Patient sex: M
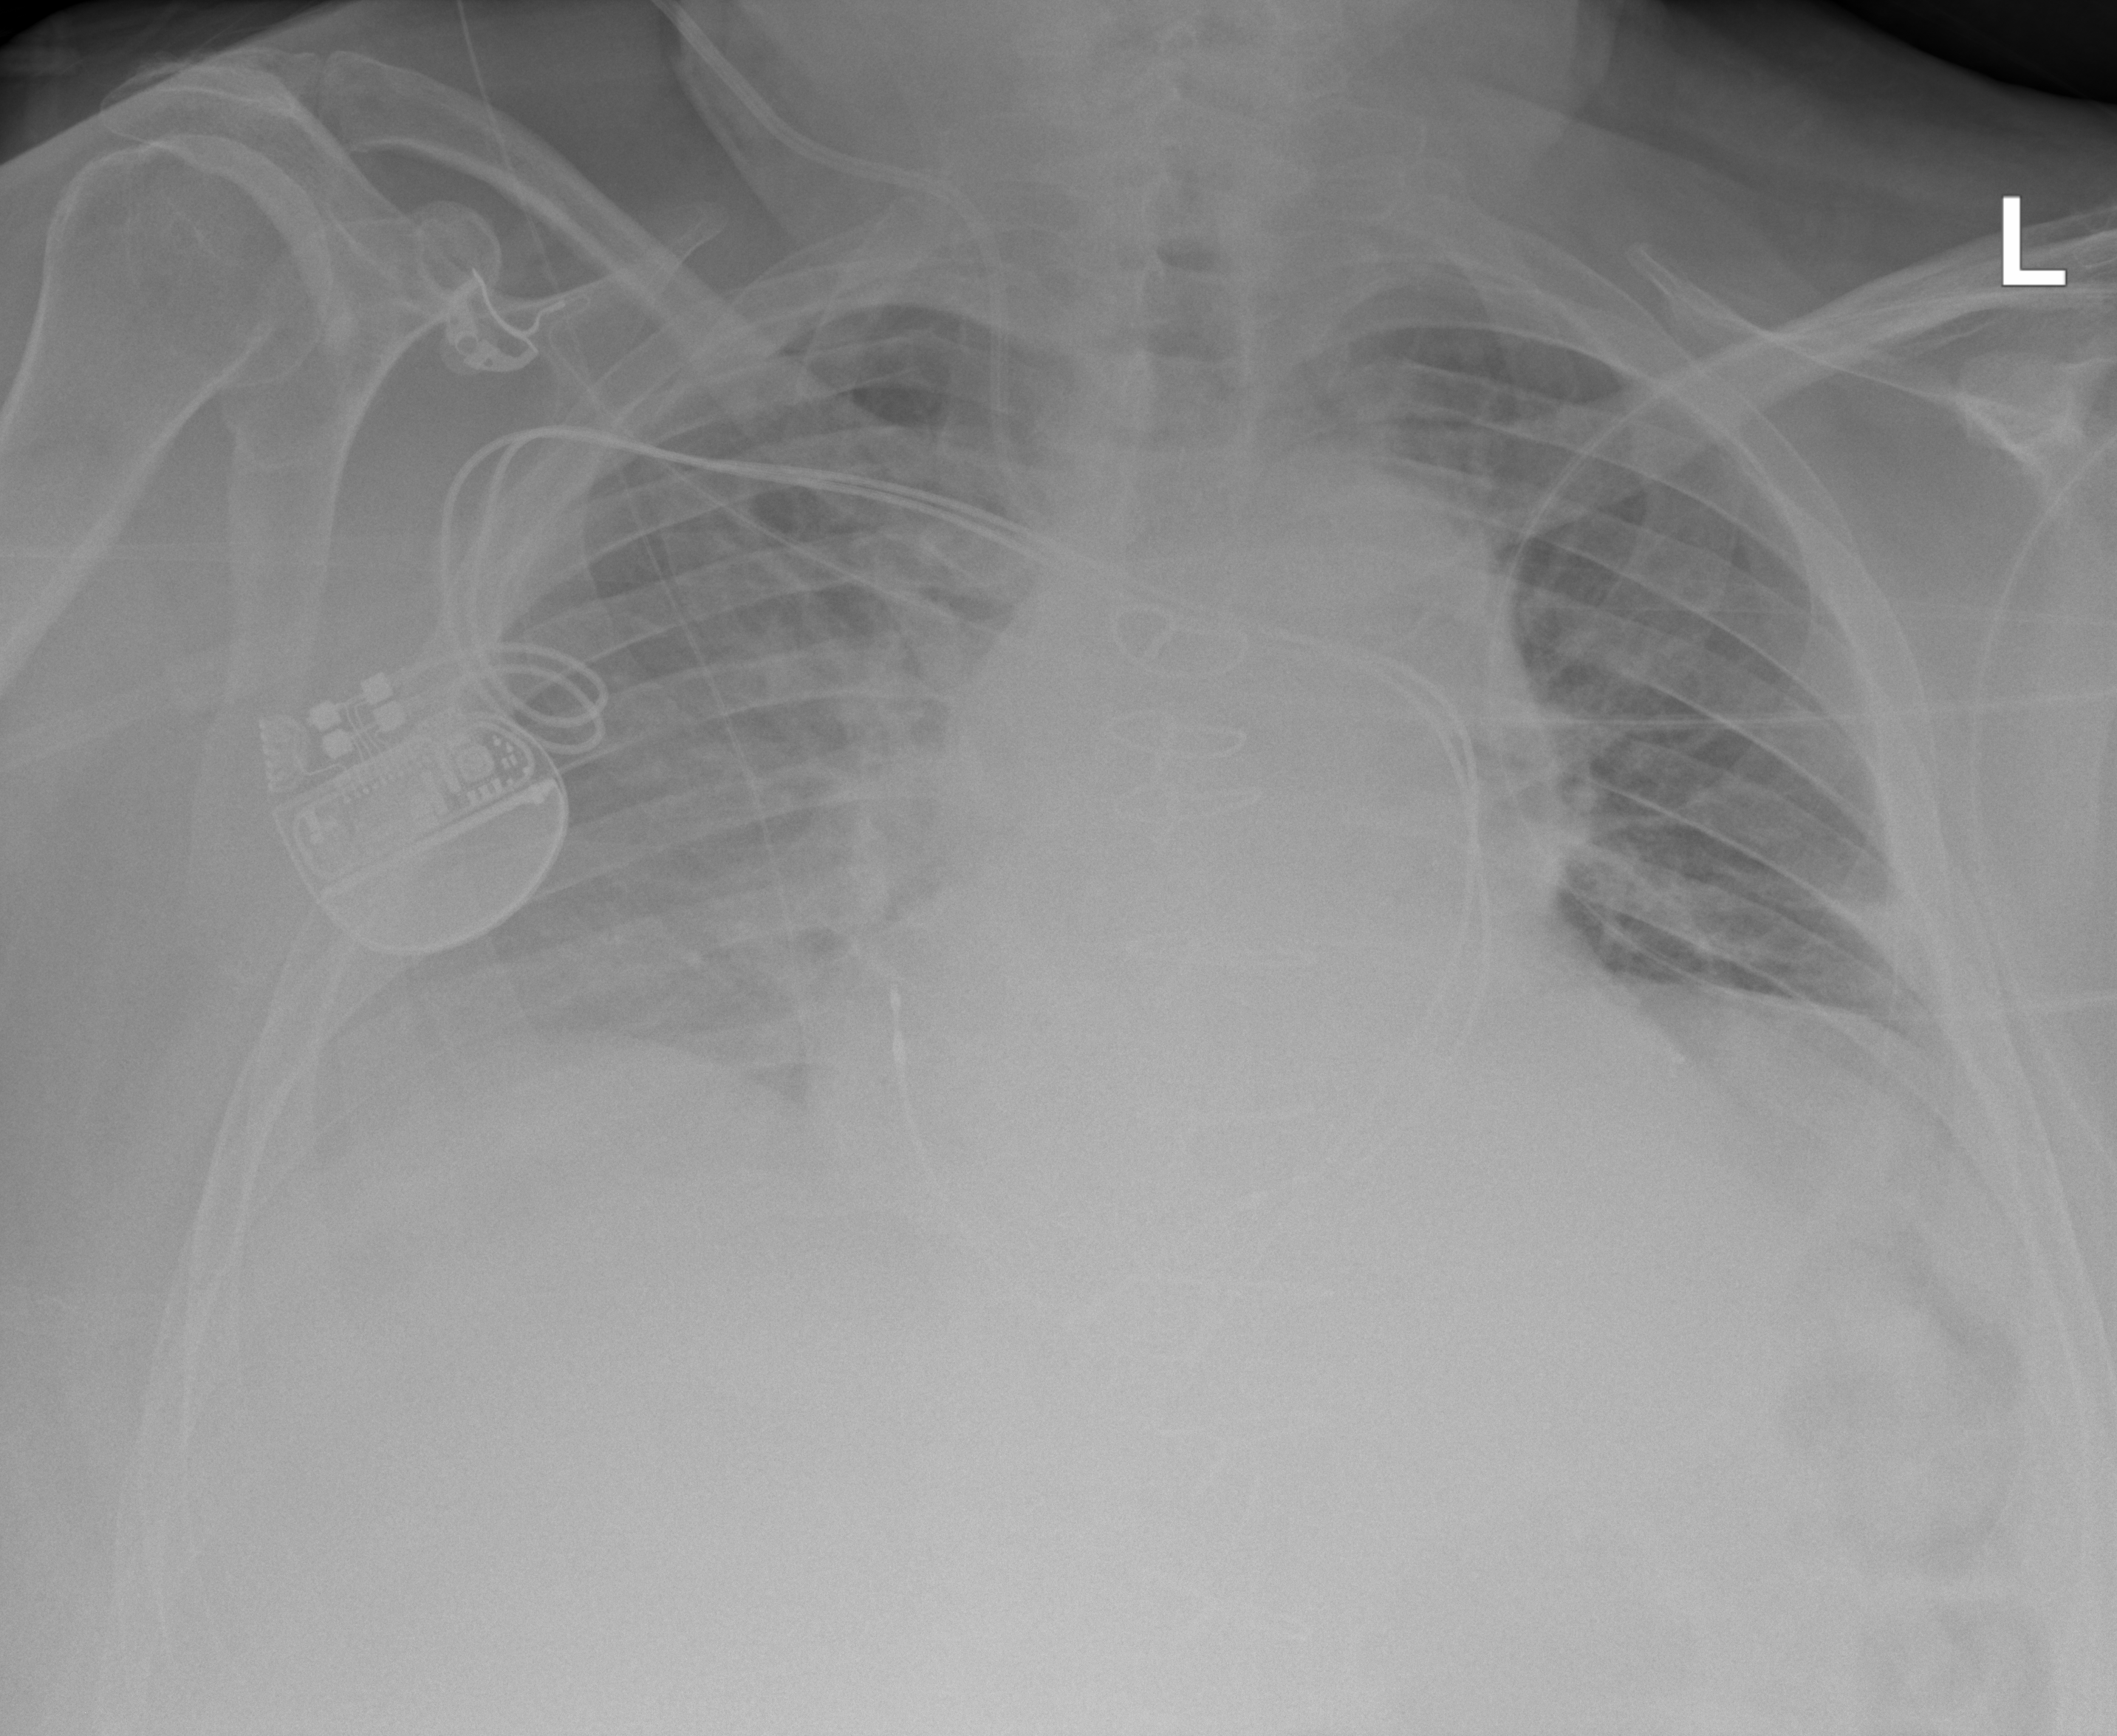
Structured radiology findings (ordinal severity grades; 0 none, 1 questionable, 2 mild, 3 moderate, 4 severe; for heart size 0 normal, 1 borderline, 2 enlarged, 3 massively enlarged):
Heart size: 2
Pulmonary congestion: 2
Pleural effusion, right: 2
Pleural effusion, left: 1
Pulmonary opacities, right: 0
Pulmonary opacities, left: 0
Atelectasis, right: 2
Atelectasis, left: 2